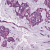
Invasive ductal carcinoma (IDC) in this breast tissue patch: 1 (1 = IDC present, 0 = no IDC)